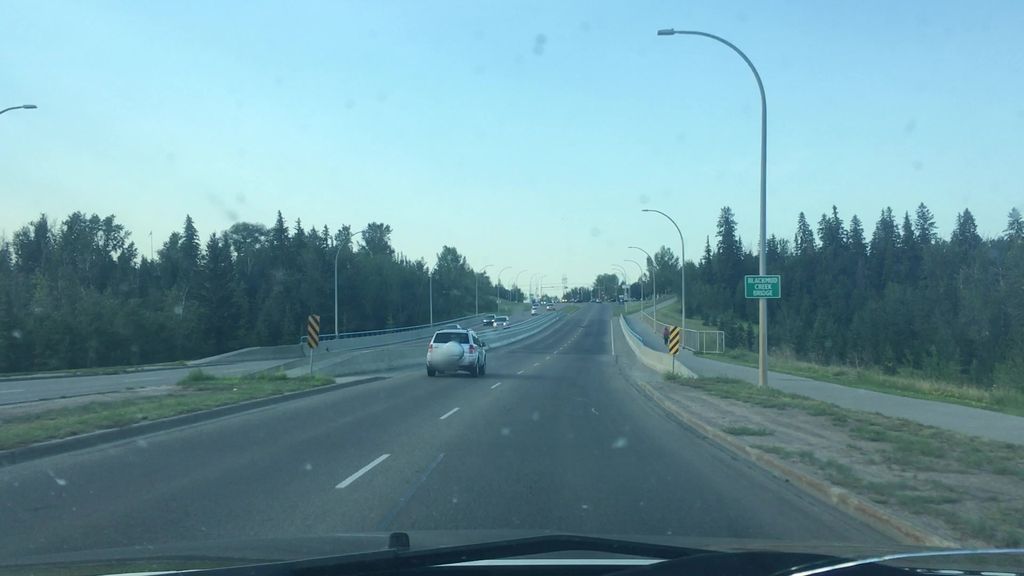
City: edmonton